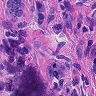
Metastatic tissue present: yes